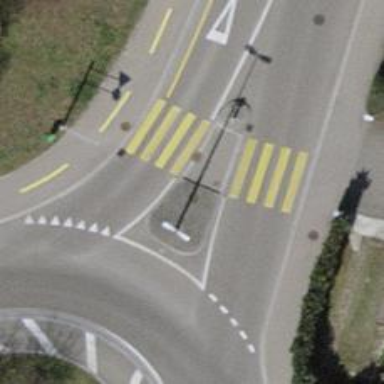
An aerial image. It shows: Uncontrolled zebra crossing with central island.